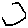
Label: hexagon